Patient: sex M, age 71
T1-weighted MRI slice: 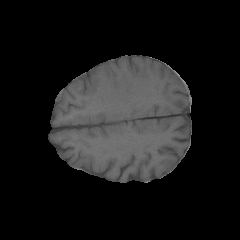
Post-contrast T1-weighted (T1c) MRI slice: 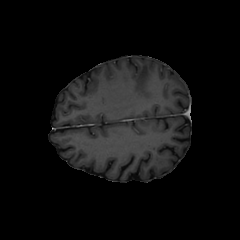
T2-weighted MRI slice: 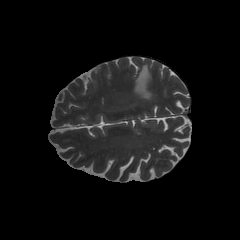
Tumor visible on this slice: yes
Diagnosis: Glioblastoma, IDH-wildtype
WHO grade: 4